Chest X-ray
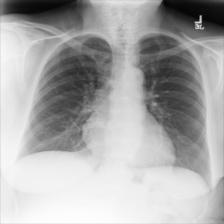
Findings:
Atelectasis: negative
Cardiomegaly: negative
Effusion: negative
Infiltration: negative
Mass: negative
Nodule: negative
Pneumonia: negative
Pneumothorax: negative
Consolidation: negative
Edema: negative
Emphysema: negative
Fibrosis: negative
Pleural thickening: negative
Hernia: negative